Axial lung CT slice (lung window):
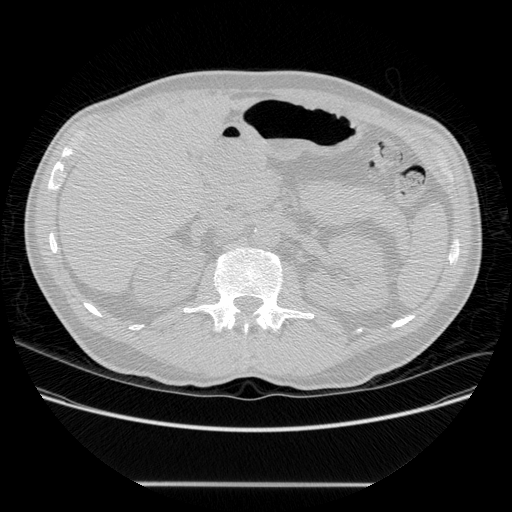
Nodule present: no